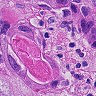
Metastatic tissue present: yes